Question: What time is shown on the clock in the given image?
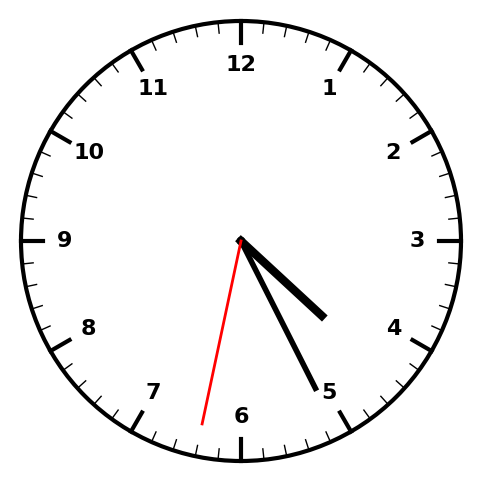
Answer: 04:25:32